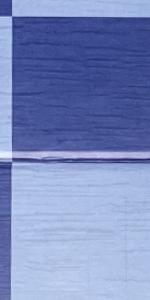
Label: Empty